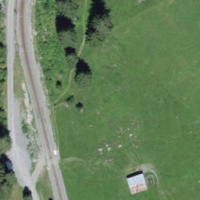
EUNIS habitat code: 24
Species observed at this site:
Turdus viscivorus
Periparus ater